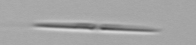
Label: pennate_Pseudo-nitzschia